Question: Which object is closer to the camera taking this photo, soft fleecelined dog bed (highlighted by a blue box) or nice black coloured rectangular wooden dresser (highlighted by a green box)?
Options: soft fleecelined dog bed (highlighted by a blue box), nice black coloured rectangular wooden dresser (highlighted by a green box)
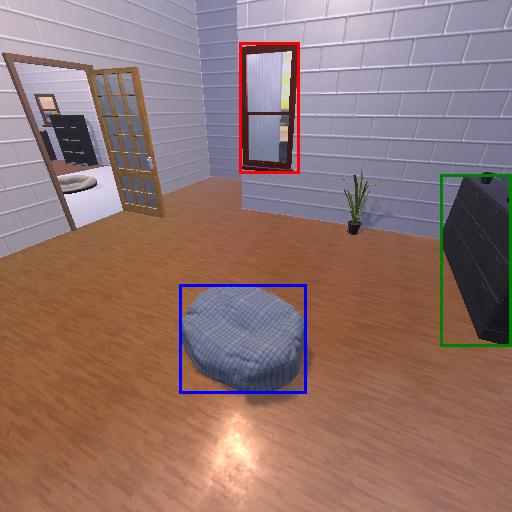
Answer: soft fleecelined dog bed (highlighted by a blue box)